Question: I have a SQL query in which I am getting some records.
Query is:
'''
select c.Id, c.FirstName, dbo.GetClientStaffContacts(c.Id, '27,31') as Staff from Client c order by c.Id
'''
Result is:

I want only those rows that are not having null values in column Staff.
Any help would be appreciated.
Thank you.
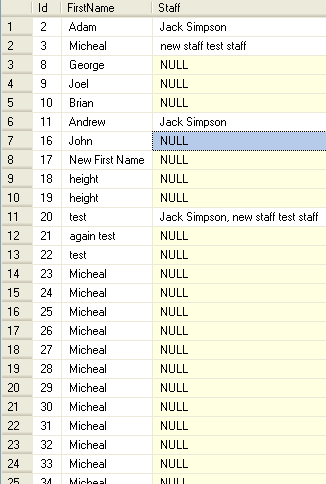
Answer: '''
select
c.Id, c.FirstName, dbo.GetClientStaffContacts(c.Id, '27,31') as Staff
from
Client c
where
dbo.GetClientStaffContacts(c.Id, '27,31') is not null
order
by c.Id
'''